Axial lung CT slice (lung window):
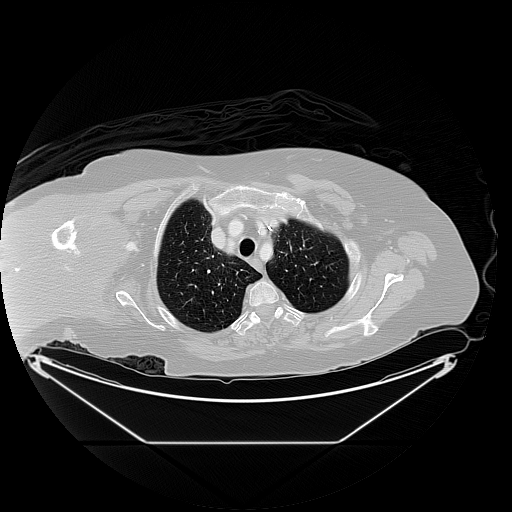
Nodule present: no